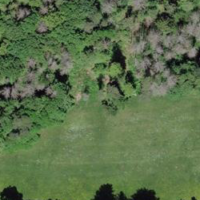
EUNIS habitat code: 44
Species observed at this site:
Pseudochorthippus parallelus
Roeseliana roeselii